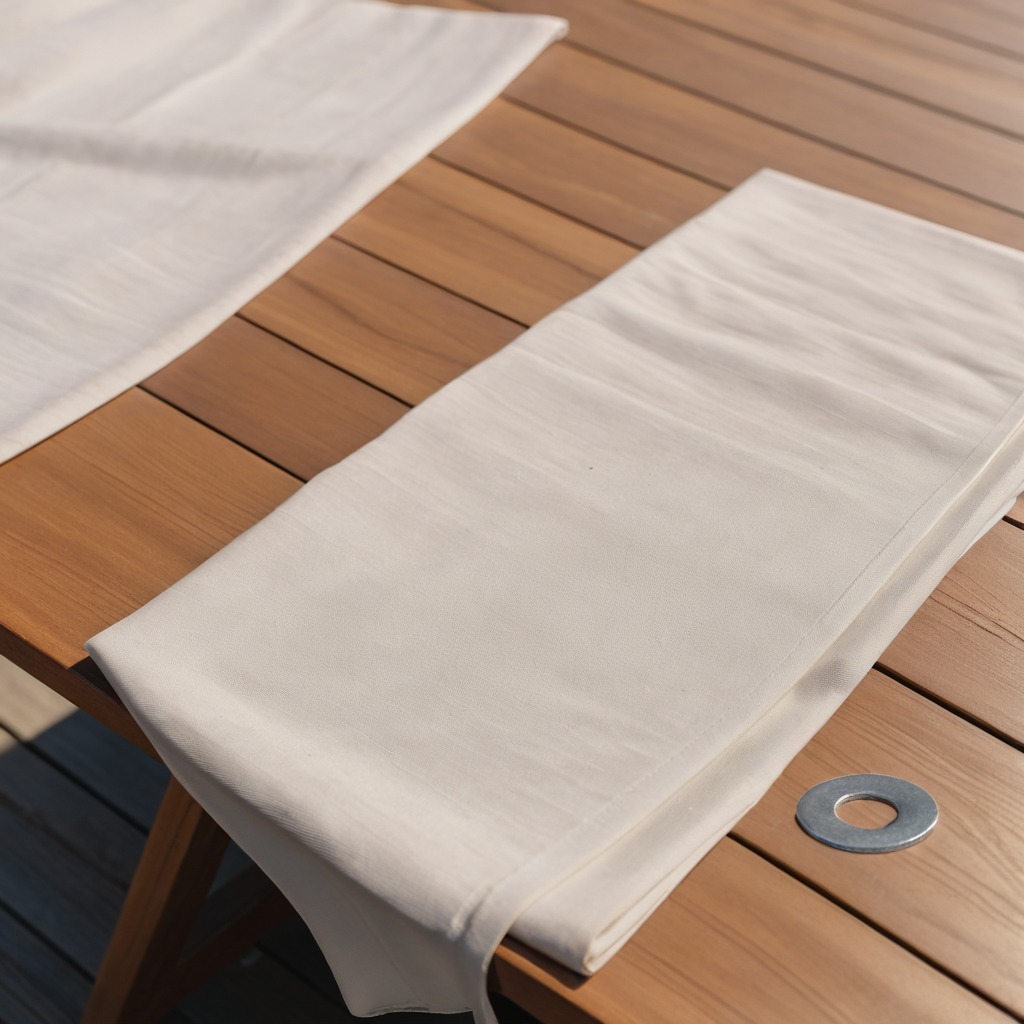
A flat metal washer is lying on the wooden table in an outdoor workshop during daytime bright natural light soft shadows worn but beneath the cloth.